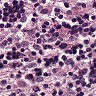
Metastatic tissue present: no